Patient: sex M, age 66
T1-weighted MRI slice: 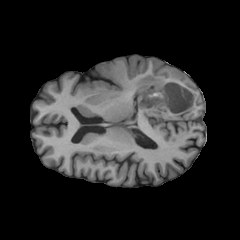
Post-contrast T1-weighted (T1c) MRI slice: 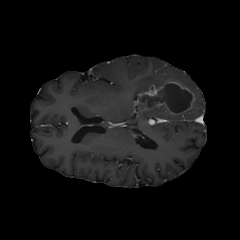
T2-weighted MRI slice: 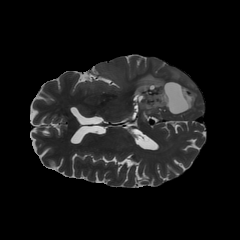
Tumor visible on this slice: yes
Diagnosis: Glioblastoma, IDH-wildtype
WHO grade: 4